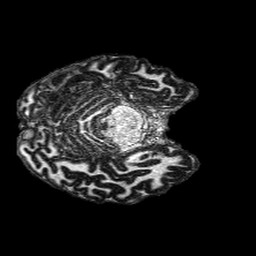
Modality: MP2RAGE
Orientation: axial